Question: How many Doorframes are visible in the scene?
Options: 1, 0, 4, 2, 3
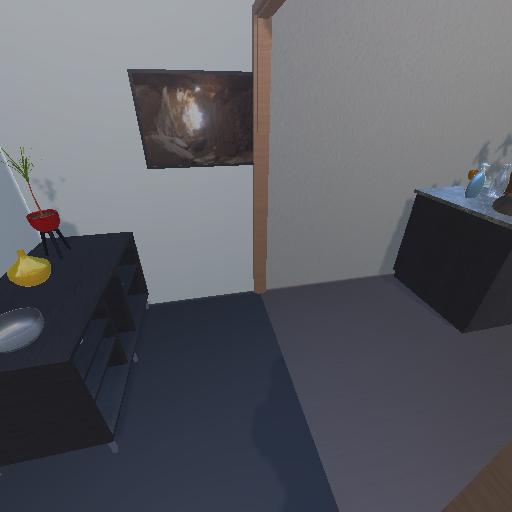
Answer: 1